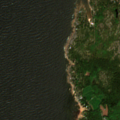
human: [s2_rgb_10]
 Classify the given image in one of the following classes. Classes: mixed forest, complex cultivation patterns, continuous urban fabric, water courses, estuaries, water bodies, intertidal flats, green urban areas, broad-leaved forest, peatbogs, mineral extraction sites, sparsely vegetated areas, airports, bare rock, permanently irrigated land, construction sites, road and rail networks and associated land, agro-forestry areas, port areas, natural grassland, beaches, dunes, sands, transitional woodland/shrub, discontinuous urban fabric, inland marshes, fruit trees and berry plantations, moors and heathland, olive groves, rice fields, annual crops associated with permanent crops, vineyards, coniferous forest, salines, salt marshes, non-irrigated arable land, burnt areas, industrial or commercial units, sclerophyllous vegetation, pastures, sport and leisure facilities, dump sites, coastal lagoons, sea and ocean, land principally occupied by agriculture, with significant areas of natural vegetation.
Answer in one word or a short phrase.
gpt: coniferous forest, mixed forest, sea and ocean